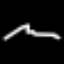
Label: squiggle